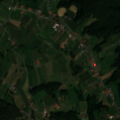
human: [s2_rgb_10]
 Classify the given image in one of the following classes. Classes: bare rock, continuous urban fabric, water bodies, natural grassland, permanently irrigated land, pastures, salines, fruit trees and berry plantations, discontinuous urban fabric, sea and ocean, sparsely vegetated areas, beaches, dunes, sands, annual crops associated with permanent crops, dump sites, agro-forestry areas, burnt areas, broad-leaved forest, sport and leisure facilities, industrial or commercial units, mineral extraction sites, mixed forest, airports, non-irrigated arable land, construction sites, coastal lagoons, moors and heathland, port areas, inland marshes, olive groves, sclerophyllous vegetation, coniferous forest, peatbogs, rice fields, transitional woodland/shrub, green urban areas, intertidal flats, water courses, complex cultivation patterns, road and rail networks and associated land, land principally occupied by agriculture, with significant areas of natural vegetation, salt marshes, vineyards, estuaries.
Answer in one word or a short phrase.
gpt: discontinuous urban fabric, non-irrigated arable land, complex cultivation patterns, broad-leaved forest